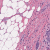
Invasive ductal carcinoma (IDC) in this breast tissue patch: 1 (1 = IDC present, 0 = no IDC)